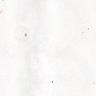
Metastatic tissue present: no